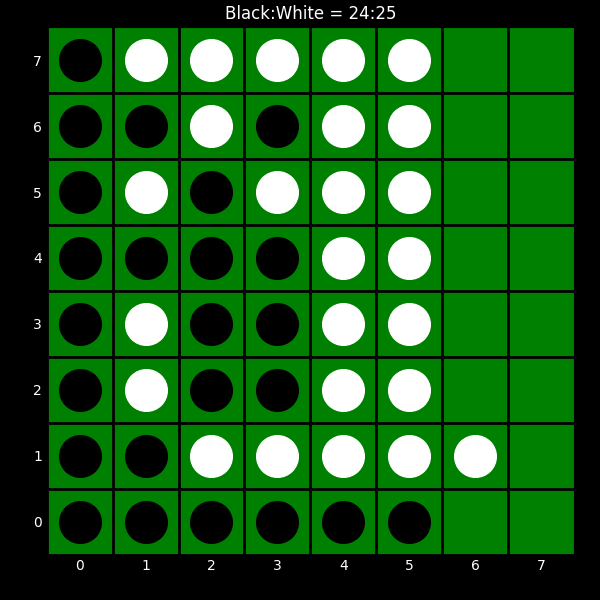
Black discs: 24
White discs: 25